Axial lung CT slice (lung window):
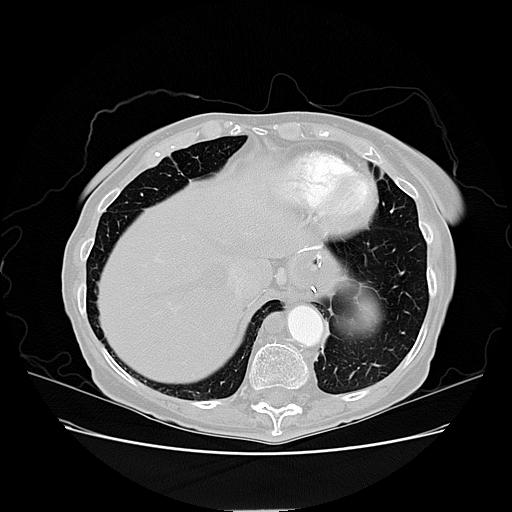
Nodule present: no